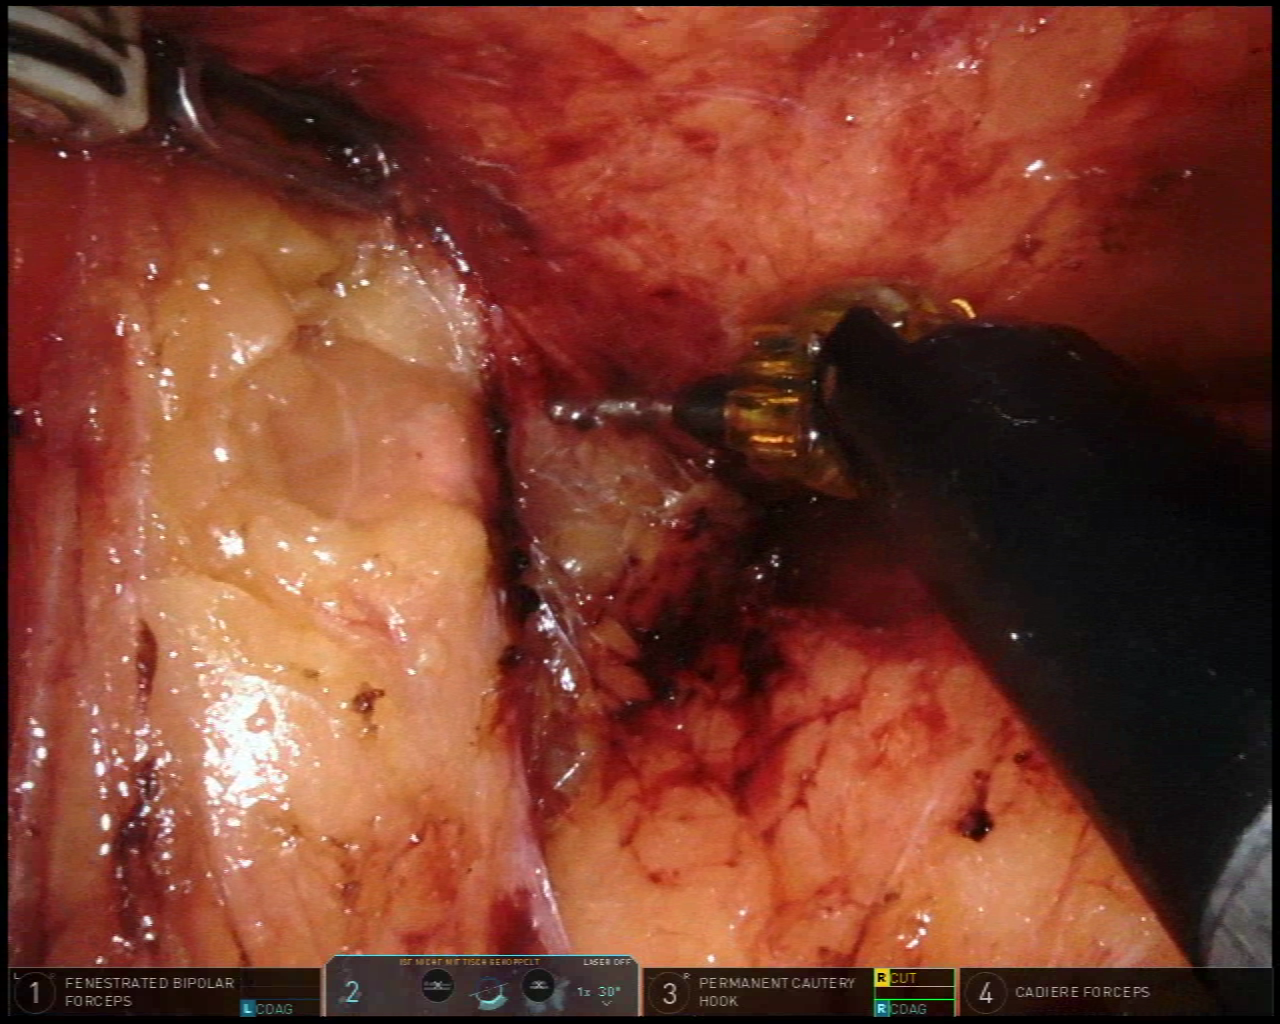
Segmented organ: pancreas
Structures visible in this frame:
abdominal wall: no
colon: no
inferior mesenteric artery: no
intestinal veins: no
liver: no
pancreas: yes
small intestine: no
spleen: no
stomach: no
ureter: no
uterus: no
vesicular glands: no